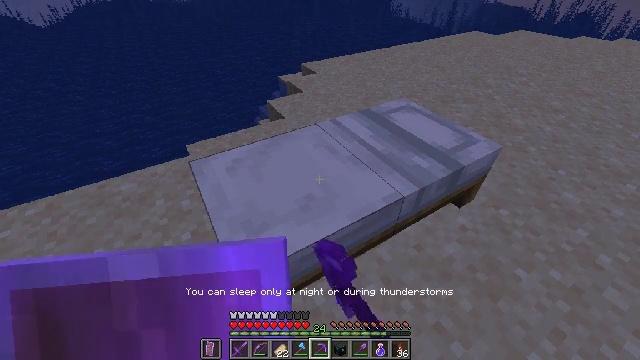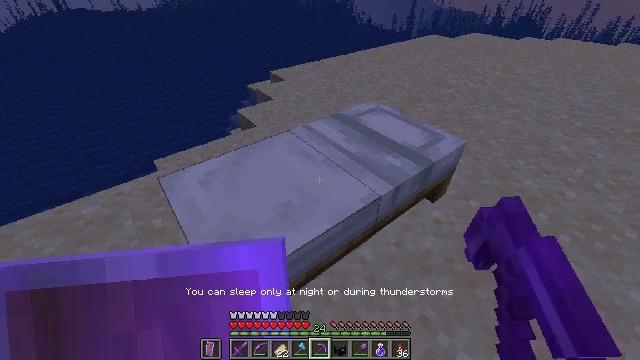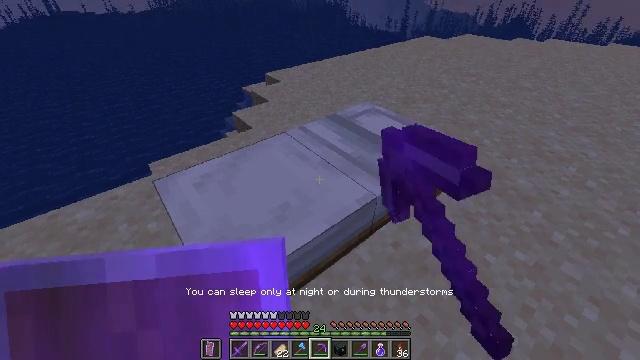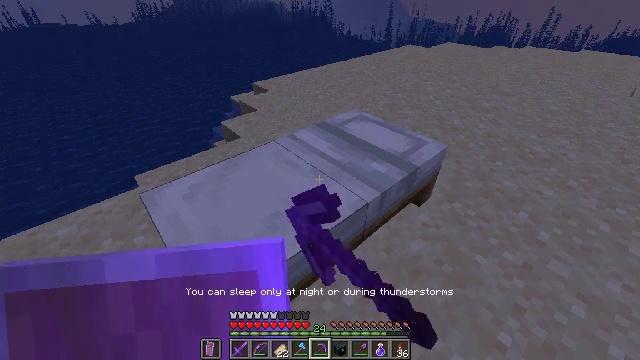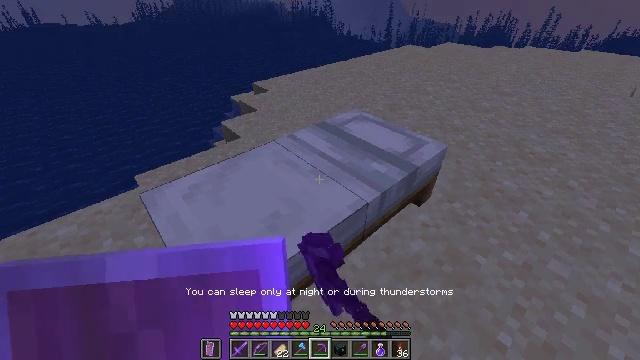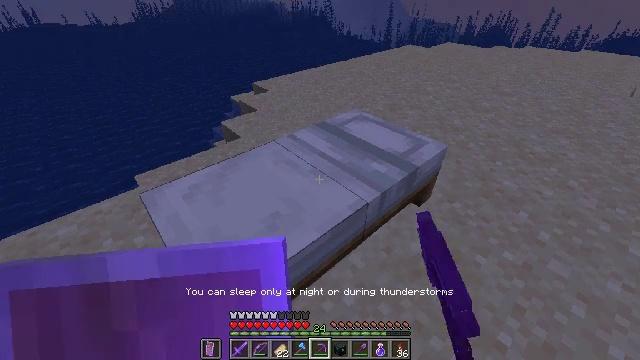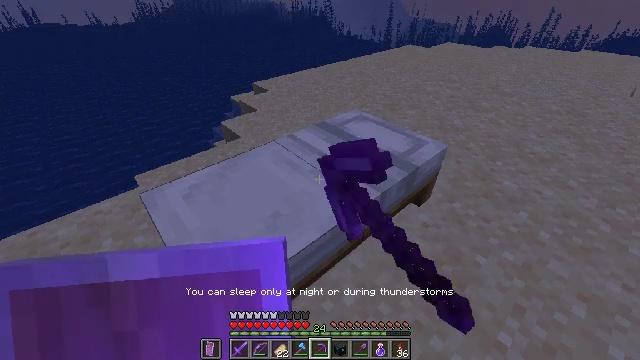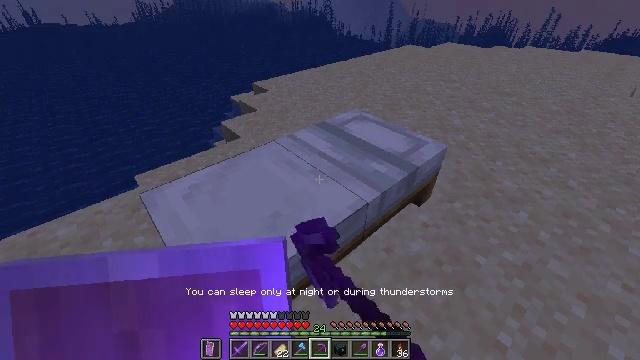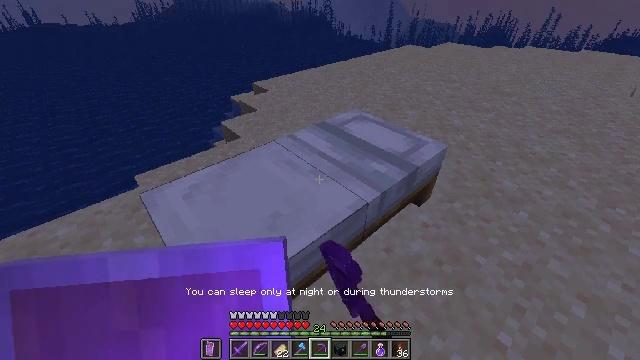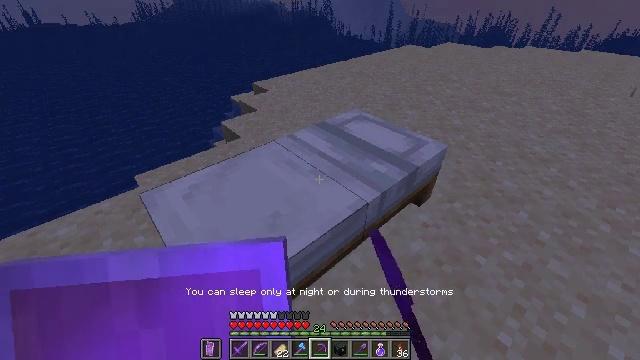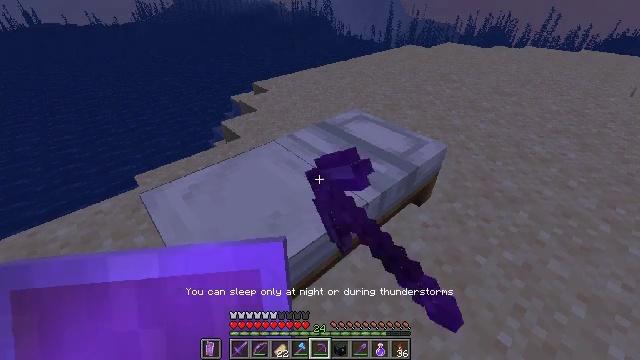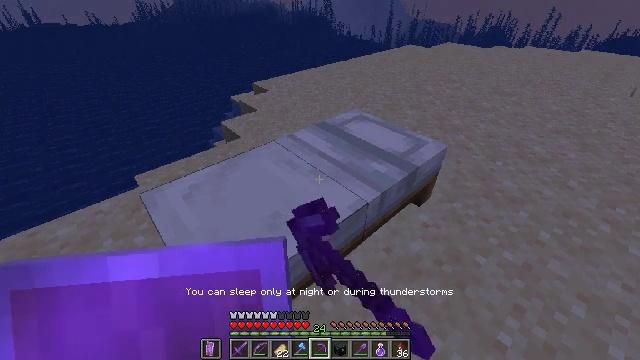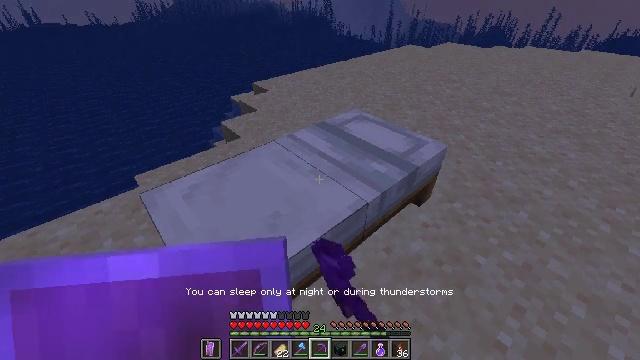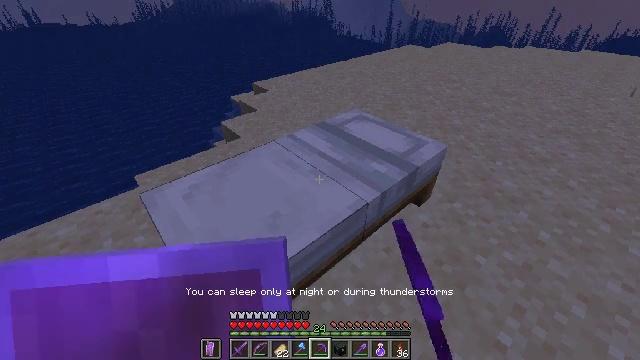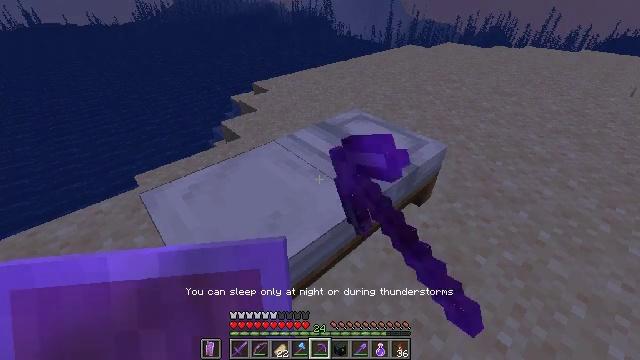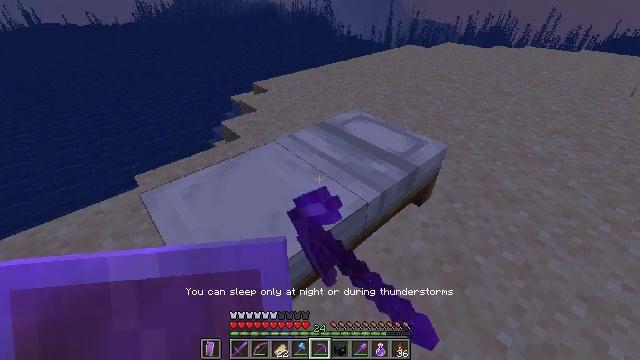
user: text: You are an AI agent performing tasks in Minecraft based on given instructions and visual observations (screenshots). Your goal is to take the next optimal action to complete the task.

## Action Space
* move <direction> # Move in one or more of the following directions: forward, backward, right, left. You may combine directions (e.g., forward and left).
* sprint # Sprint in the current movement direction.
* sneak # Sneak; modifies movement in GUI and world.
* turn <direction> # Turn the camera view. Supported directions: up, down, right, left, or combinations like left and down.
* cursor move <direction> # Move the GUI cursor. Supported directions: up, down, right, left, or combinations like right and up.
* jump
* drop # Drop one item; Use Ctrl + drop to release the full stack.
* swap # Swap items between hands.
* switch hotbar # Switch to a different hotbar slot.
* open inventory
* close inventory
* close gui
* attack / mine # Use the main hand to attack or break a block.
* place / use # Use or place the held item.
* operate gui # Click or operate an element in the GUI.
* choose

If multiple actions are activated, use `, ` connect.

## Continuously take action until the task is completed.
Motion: motion action
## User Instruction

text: Mine the white bed.
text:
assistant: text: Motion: turn right and up, use / place
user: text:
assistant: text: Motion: turn right, use / place
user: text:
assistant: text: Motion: turn right and up, use / place
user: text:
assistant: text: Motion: use / place
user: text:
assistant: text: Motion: use / place
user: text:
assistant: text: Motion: use / place
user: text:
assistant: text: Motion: use / place
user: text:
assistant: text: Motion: use / place
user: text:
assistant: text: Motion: use / place
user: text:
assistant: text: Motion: use / place
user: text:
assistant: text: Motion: use / place
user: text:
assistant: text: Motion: use / place
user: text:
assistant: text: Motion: use / place
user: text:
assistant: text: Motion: use / place
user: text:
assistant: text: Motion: use / place
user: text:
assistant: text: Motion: use / place
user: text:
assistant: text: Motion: use / place
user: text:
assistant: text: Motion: use / place
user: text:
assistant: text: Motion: use / place
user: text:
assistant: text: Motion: use / place
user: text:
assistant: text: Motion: use / place
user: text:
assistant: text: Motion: use / place
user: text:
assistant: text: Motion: use / place
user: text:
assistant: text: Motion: use / place
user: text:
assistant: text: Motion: use / place
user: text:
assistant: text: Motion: use / place
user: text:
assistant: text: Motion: use / place
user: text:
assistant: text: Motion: use / place
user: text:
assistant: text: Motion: use / place
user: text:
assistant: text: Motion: use / place